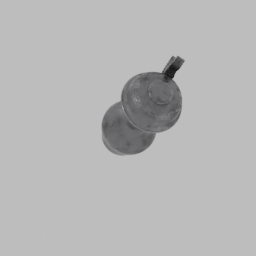
Label: tools